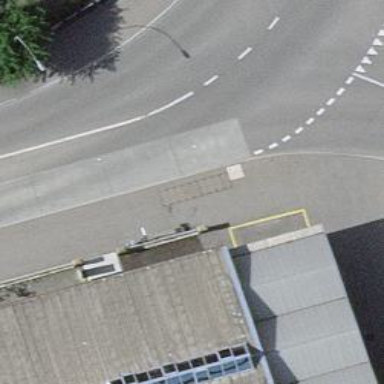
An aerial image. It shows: Bus stop with platform for public transport.